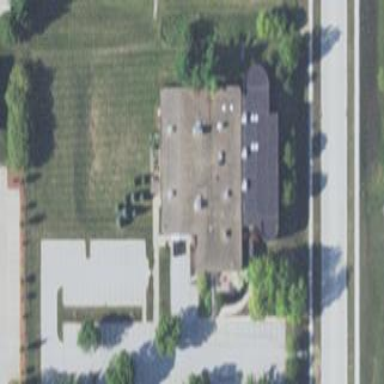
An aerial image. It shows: Office building.